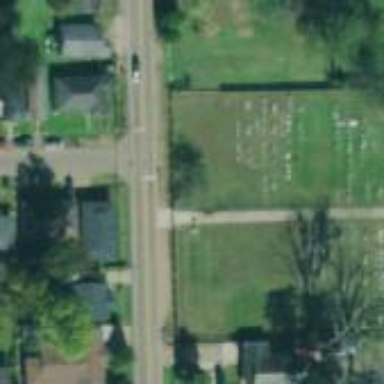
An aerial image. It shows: Cemetery.